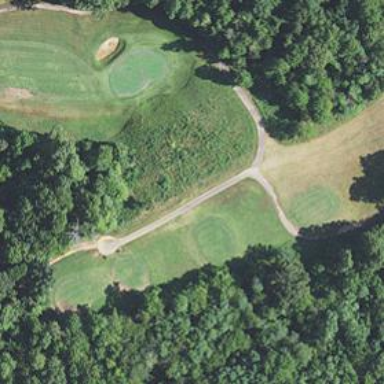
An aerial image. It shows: Rough grassy area used for golf.